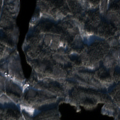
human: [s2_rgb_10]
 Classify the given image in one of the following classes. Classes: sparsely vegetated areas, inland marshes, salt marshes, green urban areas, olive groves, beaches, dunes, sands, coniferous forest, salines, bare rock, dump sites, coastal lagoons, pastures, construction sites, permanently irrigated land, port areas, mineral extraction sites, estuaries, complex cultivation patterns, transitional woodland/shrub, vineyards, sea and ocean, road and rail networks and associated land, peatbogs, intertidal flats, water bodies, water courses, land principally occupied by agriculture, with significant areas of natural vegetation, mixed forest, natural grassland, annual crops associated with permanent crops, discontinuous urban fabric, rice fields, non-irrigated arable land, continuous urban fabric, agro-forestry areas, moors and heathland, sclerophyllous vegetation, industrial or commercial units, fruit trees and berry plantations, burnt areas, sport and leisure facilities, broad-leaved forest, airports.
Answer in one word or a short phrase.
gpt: coniferous forest, mixed forest, transitional woodland/shrub, water bodies